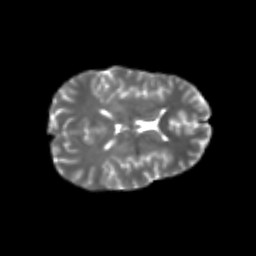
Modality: T2w
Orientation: axial
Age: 23
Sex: female
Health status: healthy
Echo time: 0.074 s